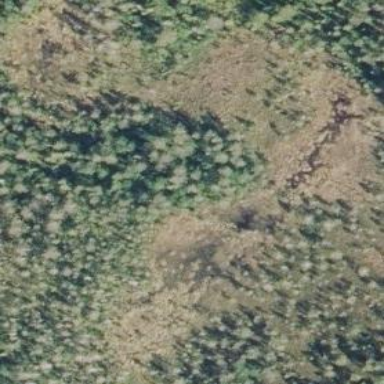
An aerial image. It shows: Bog wetland.